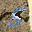
Label: 5